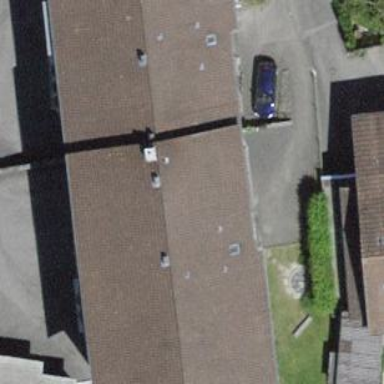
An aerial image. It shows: Residential building.